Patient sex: F
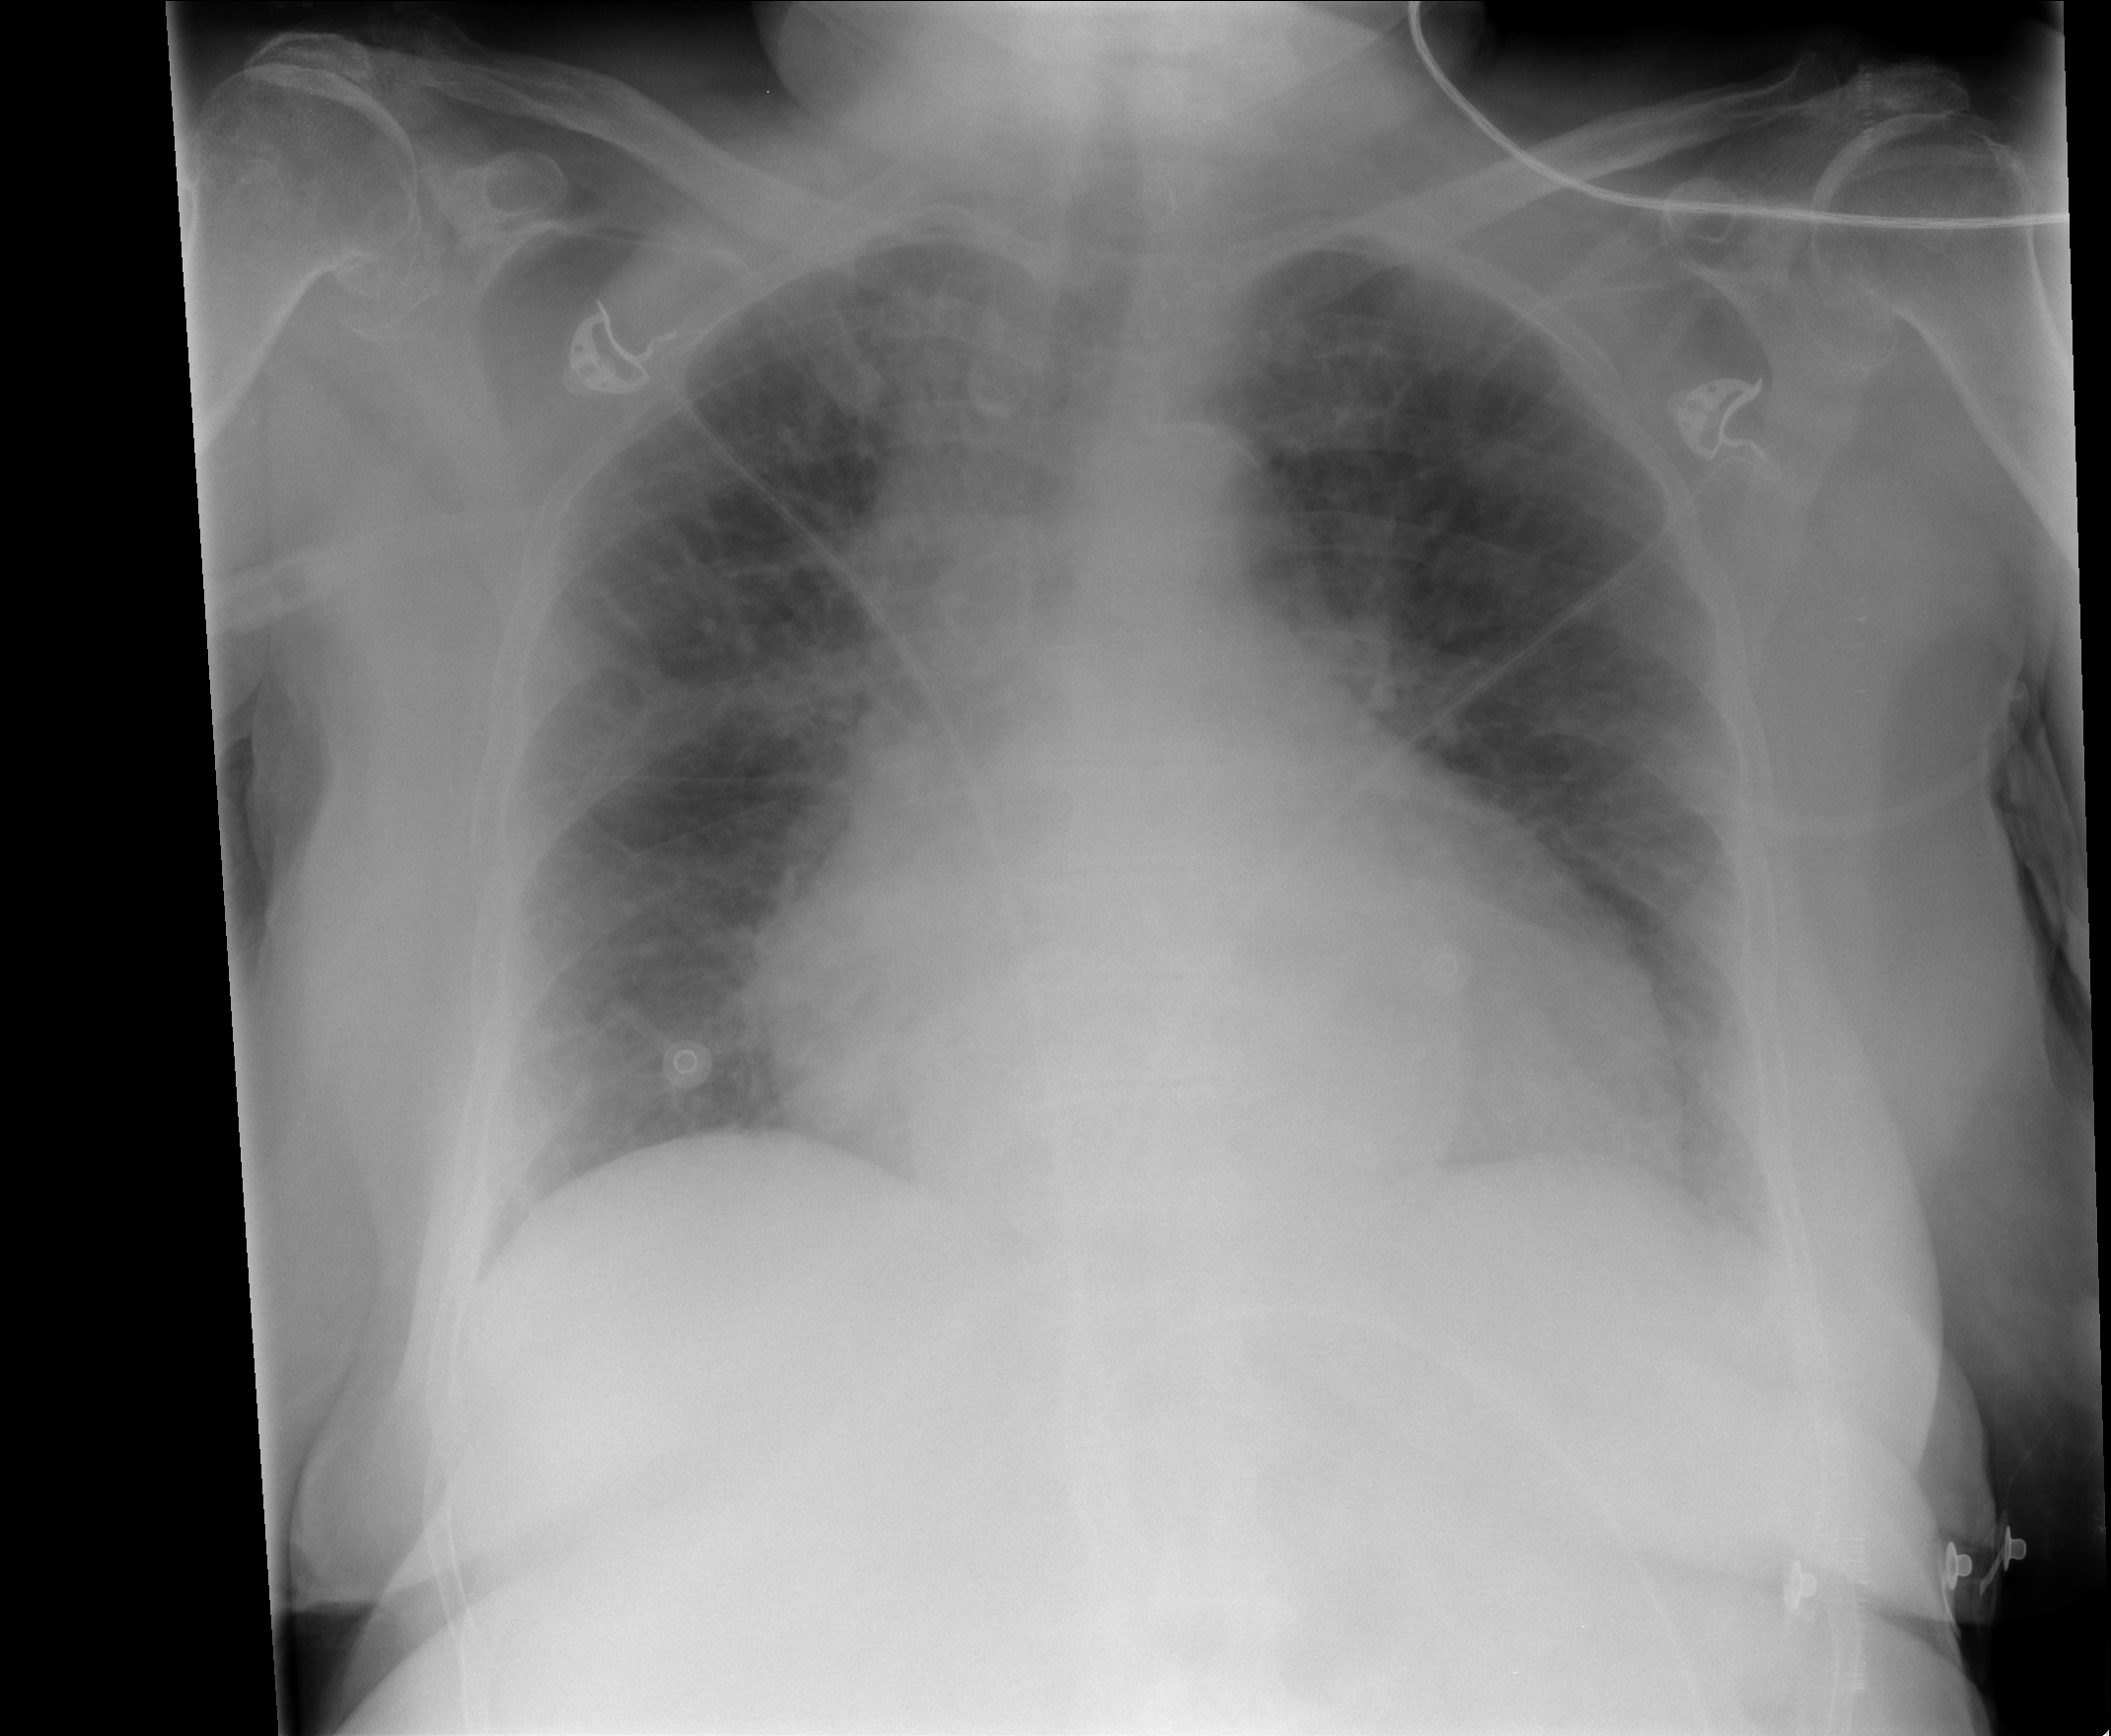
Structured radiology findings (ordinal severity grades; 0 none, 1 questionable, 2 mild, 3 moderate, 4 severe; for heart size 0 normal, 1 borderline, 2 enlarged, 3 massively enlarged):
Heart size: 3
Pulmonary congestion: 2
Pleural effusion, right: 0
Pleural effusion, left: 0
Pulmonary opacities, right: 0
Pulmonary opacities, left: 0
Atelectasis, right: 2
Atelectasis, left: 2